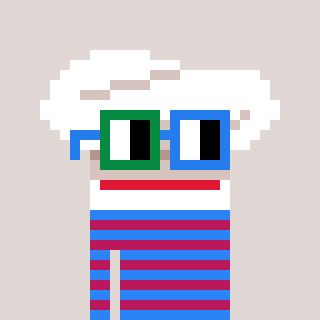
a pixel art character with square green and blue glasses, a chef hat-shaped head and a darkpink-colored body on a warm background